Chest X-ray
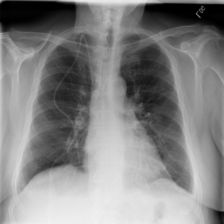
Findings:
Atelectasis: negative
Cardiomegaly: negative
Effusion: negative
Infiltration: negative
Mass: negative
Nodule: negative
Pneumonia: negative
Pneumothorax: negative
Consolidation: negative
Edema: negative
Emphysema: negative
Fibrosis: negative
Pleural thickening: negative
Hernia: negative